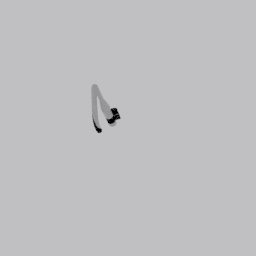
Label: appliances